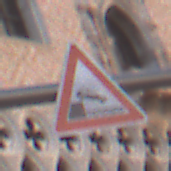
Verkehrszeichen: Ufer
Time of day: SunriseSunset
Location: Outdoor (Urban)
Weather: Clear
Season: NotSpecified
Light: Natural